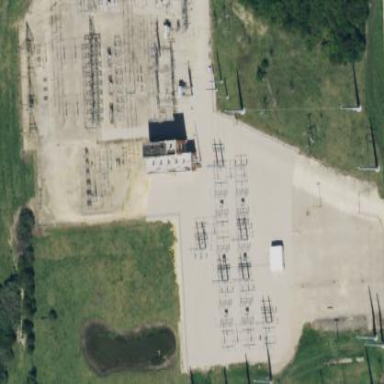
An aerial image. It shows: Outdoor power substation at the transmission level.